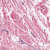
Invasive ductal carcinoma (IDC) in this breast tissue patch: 0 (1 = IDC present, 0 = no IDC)